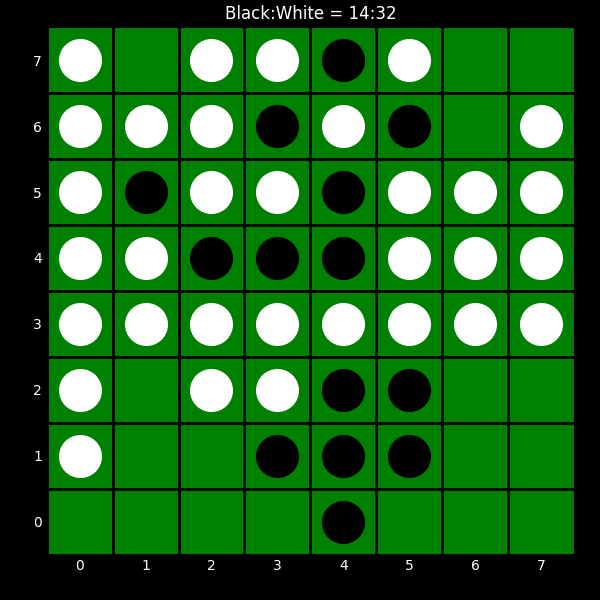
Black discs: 14
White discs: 32